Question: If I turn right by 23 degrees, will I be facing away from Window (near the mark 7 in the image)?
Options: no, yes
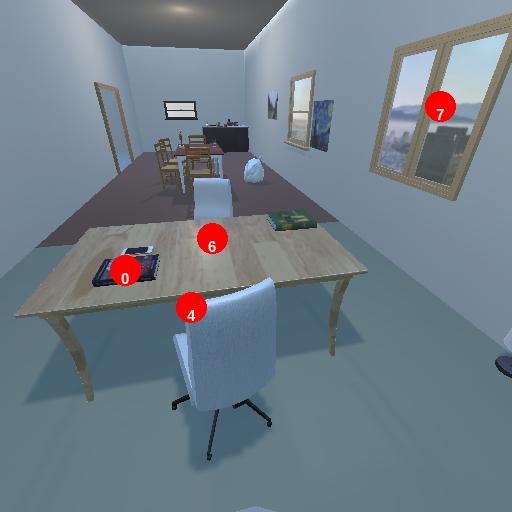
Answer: no